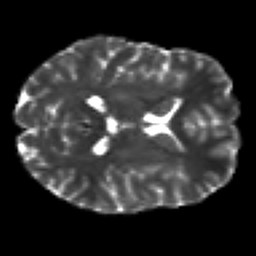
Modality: T2w
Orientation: axial
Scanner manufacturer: siemens
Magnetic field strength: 3 T
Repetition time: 7.8 s
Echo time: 0.09 s